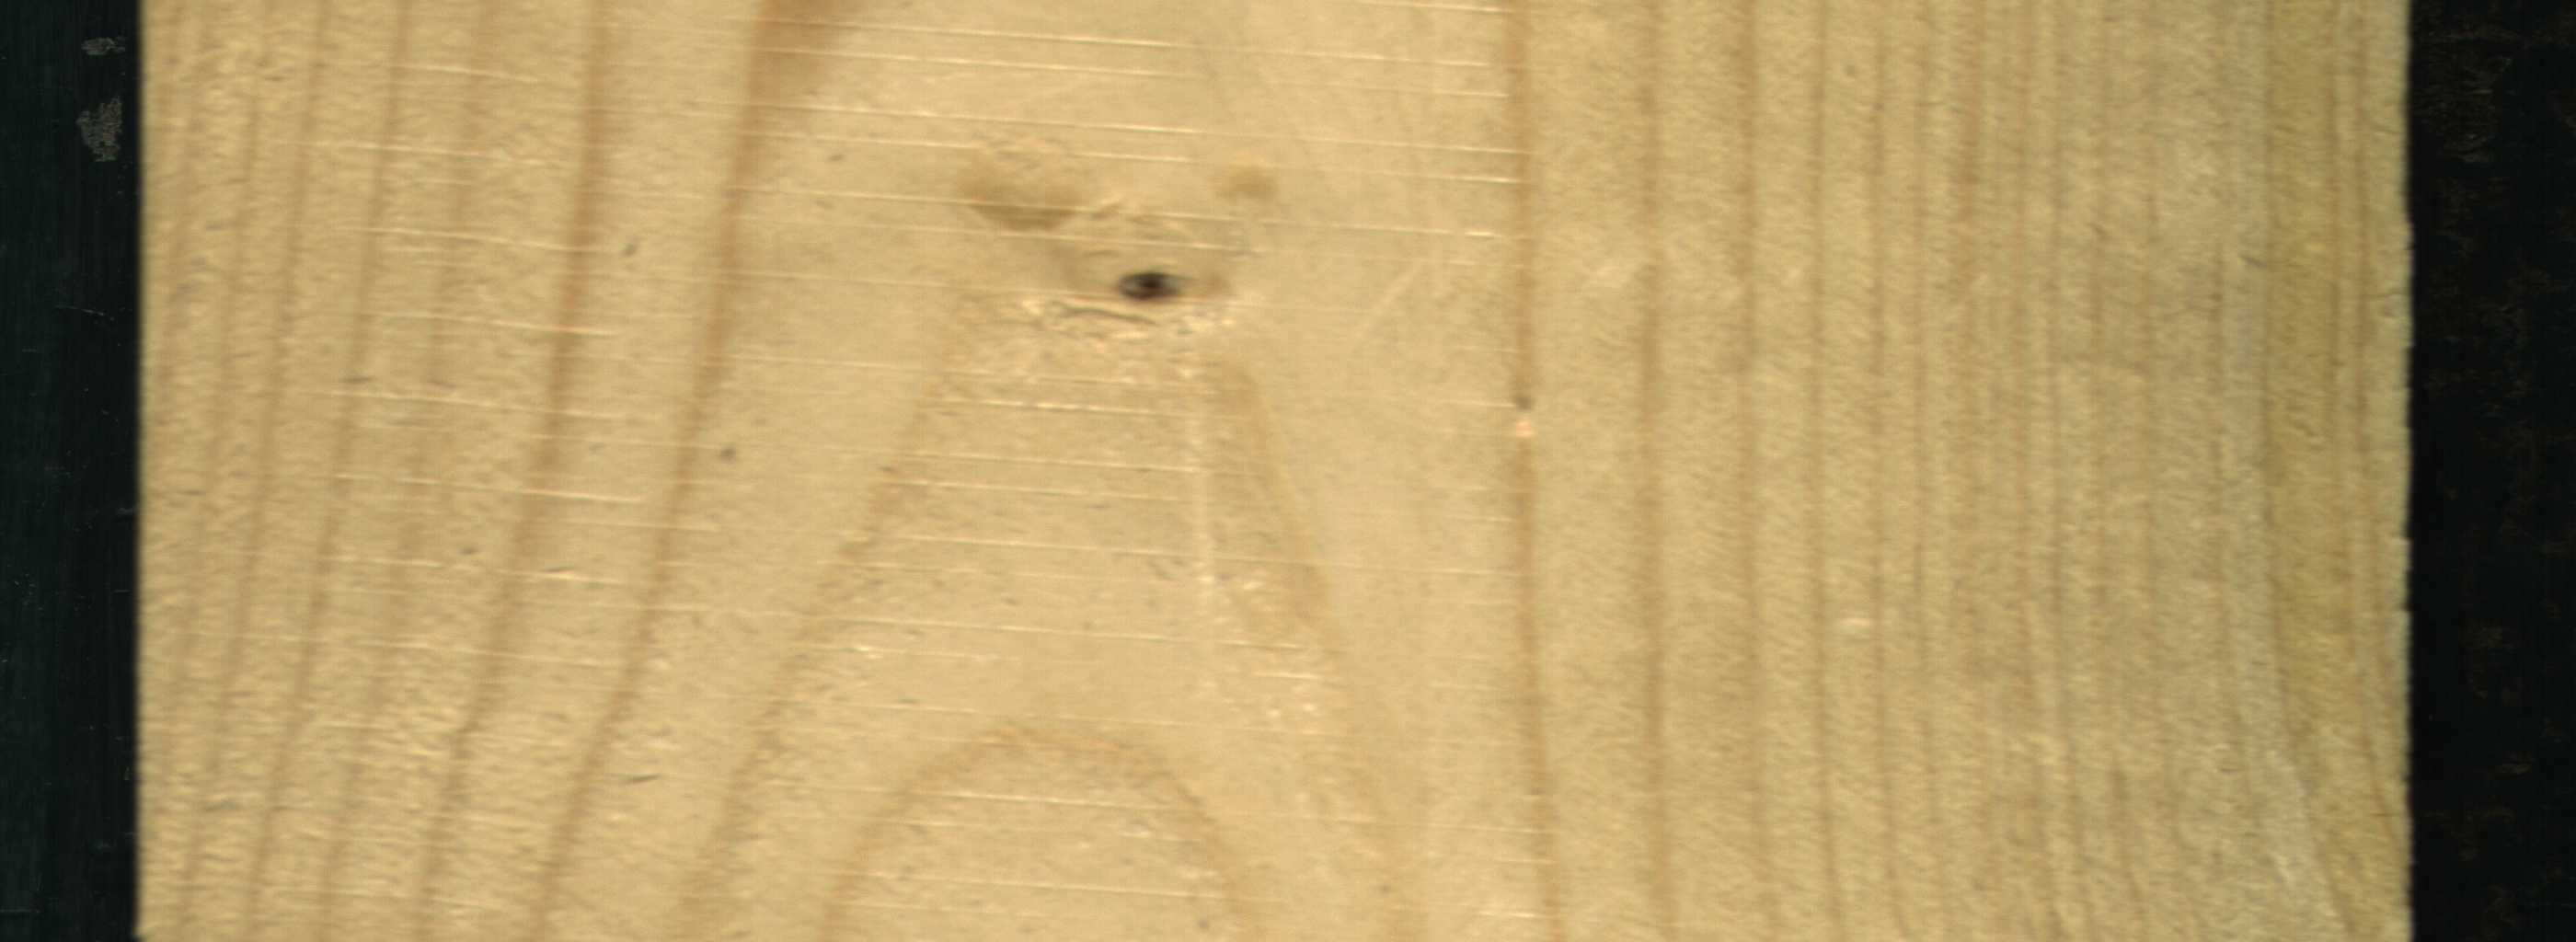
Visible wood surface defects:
Live_Knot